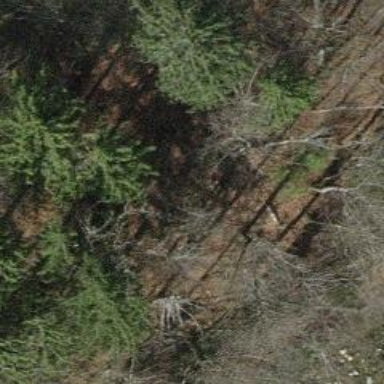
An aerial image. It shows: Cliff in nature.